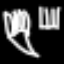
Label: fork